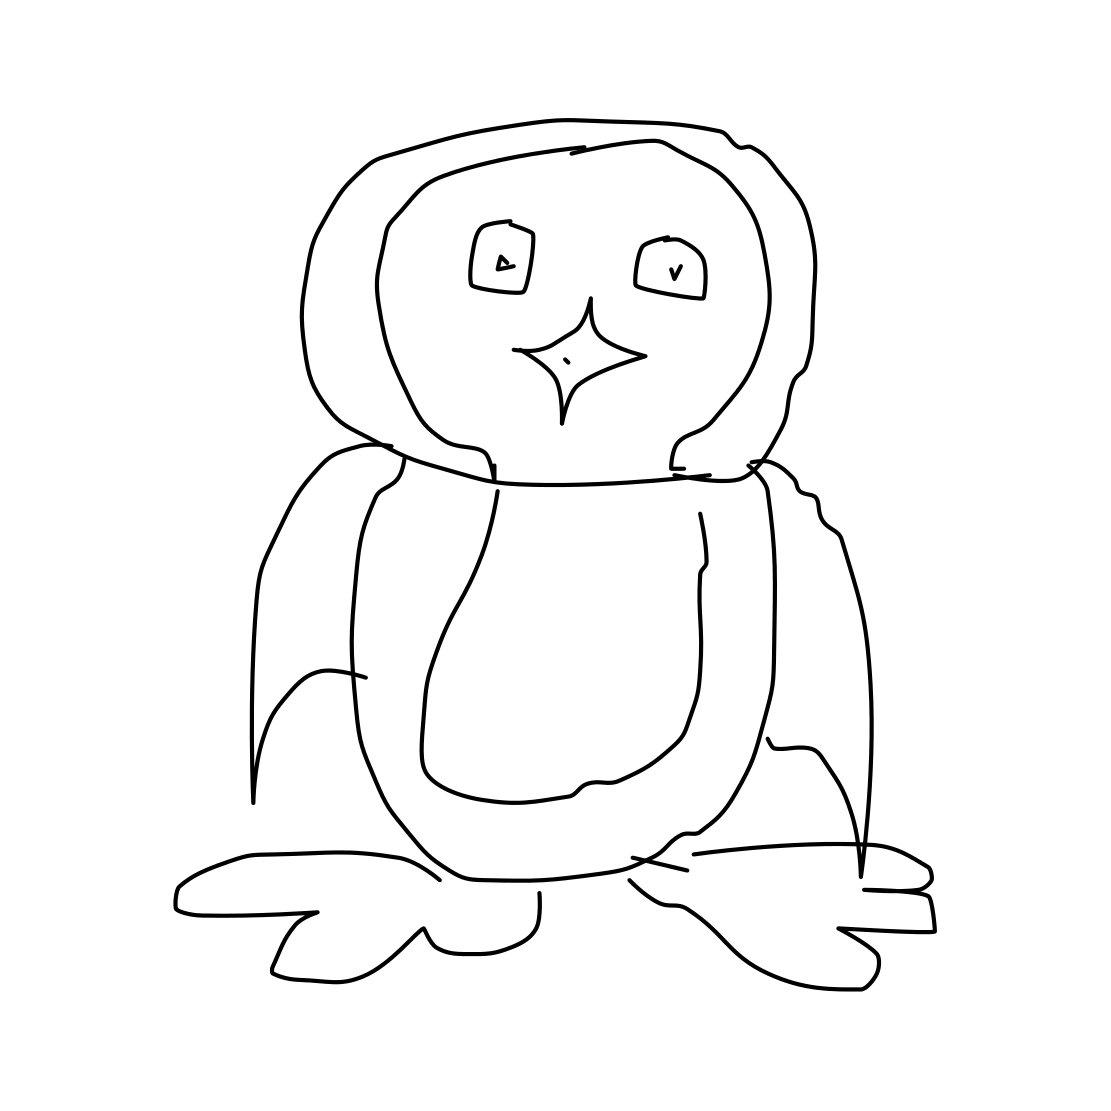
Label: penguin